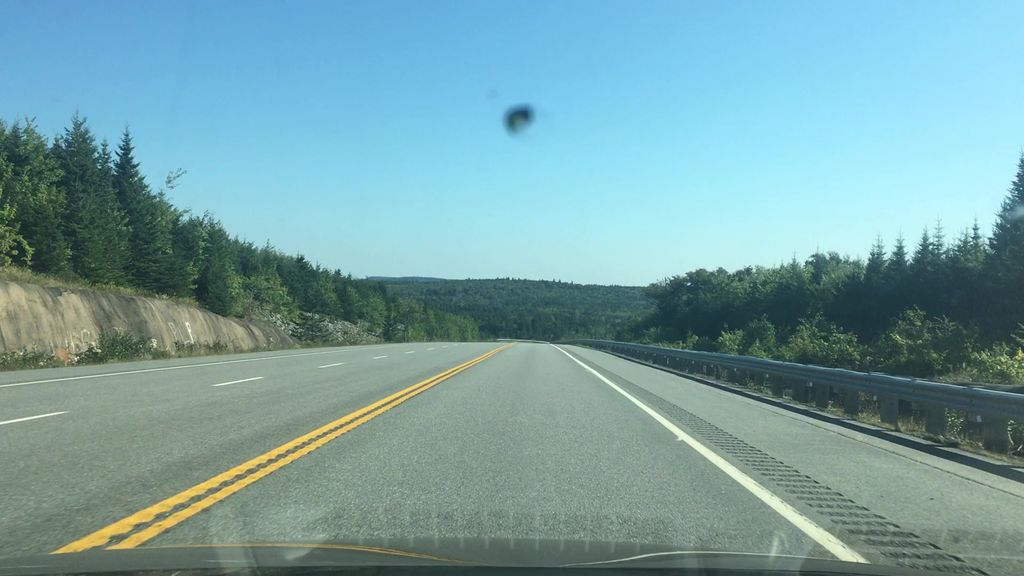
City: halifax